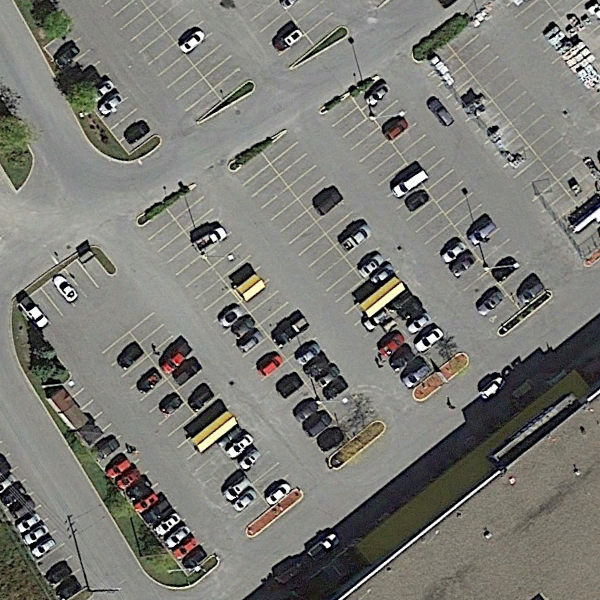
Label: Parking